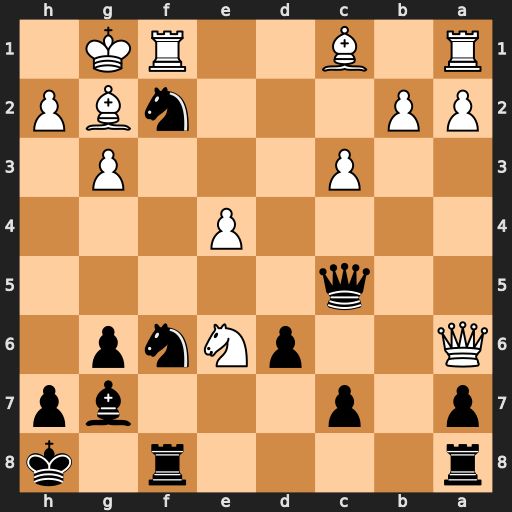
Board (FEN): r4r1k/p1p3bp/Q2pNnp1/2q5/4P3/2P3P1/PP3nBP/R1B2RK1
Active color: b
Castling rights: -
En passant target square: -
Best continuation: Nh3+ Kh1 Qg1+ Rxg1 Nf2#